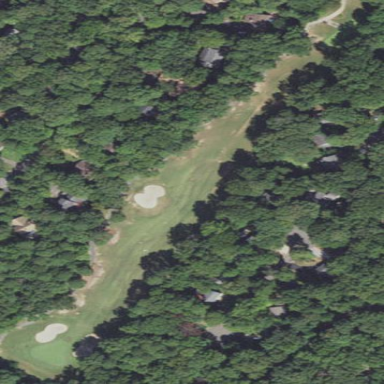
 part of golf course for the sport of golf."